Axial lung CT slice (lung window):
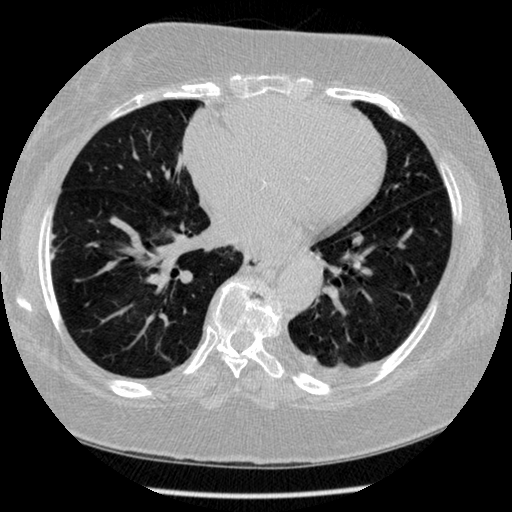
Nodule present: no